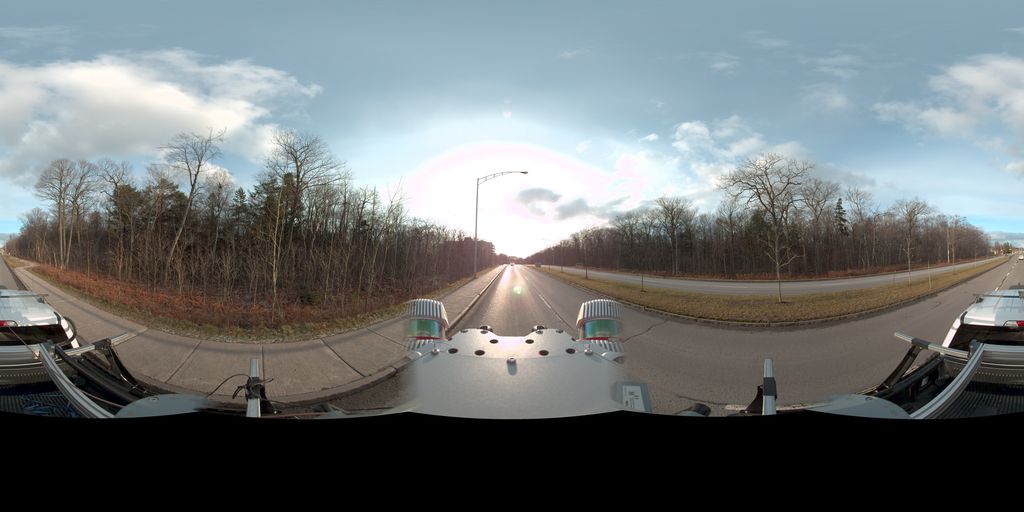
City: quebec_city